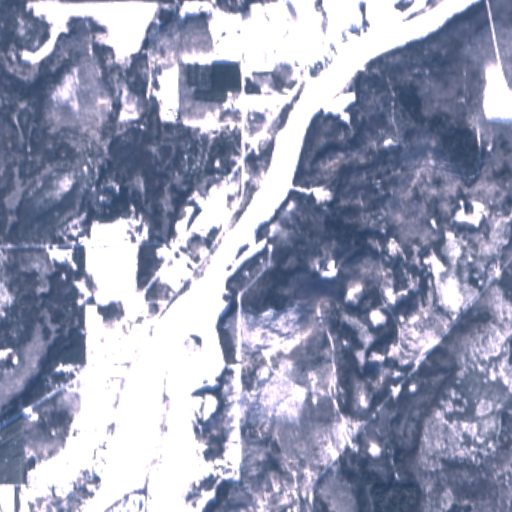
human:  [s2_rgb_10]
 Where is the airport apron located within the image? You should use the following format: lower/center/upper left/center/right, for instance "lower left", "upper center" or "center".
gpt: The airport apron is located in the lower left of the image.
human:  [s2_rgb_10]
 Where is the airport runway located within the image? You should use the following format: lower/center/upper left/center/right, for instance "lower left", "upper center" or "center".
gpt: The airport runway is located in the lower center of the image.
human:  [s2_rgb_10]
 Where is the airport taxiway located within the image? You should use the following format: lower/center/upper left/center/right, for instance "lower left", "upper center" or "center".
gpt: The airport taxiway is located in the lower left of the image.
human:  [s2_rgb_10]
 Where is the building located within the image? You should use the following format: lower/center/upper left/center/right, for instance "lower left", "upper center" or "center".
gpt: The building is located in the upper right of the image.
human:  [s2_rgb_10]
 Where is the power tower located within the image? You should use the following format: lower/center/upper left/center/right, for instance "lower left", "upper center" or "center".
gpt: There is no power tower in the image.